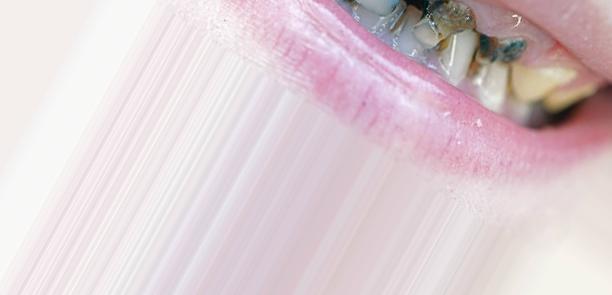
Condition: Caries